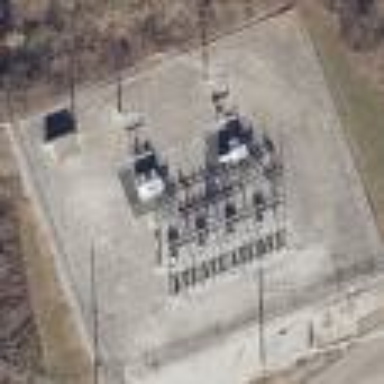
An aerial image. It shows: There is distribution substation enclosed by fence.